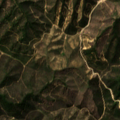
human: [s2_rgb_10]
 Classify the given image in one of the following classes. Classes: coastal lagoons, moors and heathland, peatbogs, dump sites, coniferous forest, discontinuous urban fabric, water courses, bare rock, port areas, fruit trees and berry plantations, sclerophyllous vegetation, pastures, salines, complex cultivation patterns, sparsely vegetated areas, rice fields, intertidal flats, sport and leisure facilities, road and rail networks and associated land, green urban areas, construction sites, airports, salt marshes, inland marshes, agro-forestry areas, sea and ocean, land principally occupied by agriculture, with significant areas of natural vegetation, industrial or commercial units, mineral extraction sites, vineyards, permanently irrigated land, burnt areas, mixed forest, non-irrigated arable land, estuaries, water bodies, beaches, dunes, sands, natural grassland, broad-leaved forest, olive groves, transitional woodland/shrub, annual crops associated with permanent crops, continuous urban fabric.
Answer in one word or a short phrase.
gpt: broad-leaved forest, sclerophyllous vegetation, transitional woodland/shrub